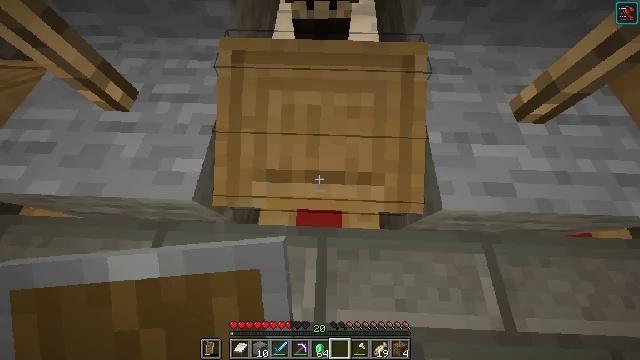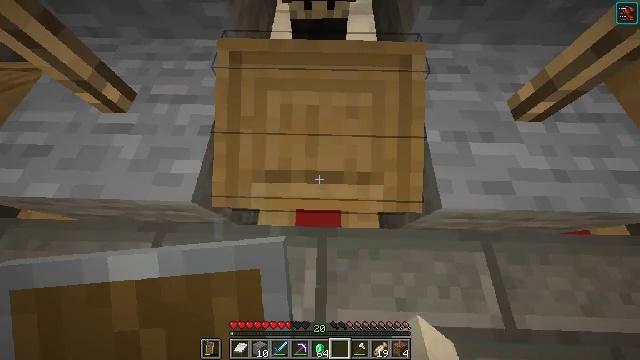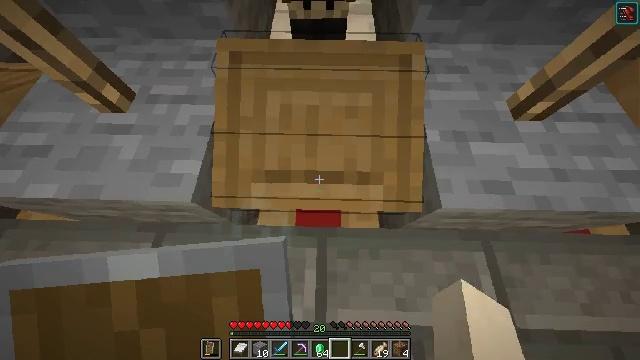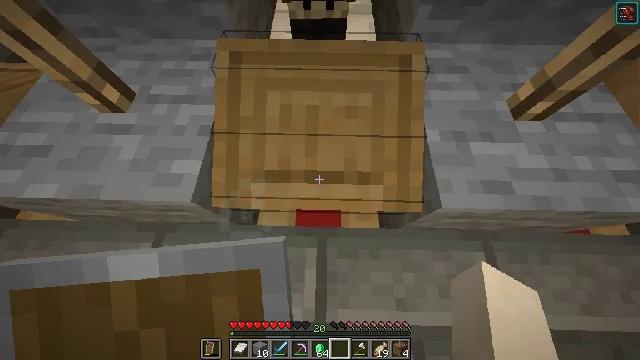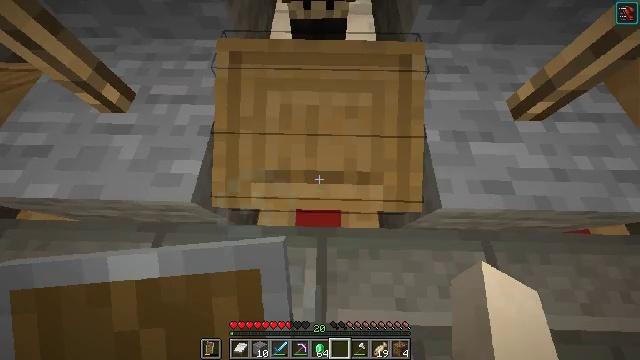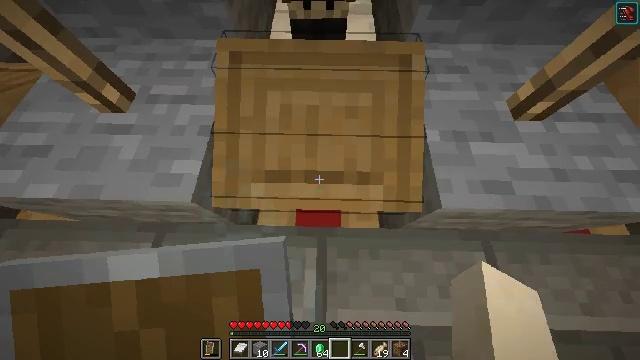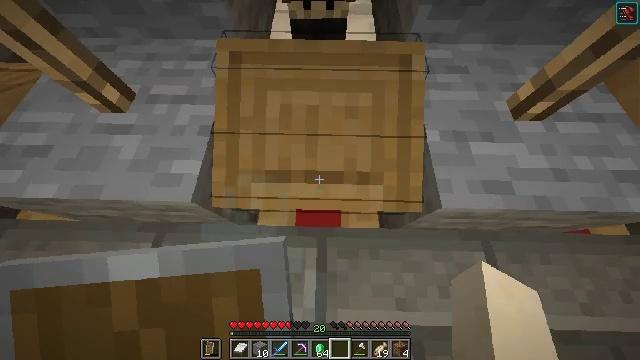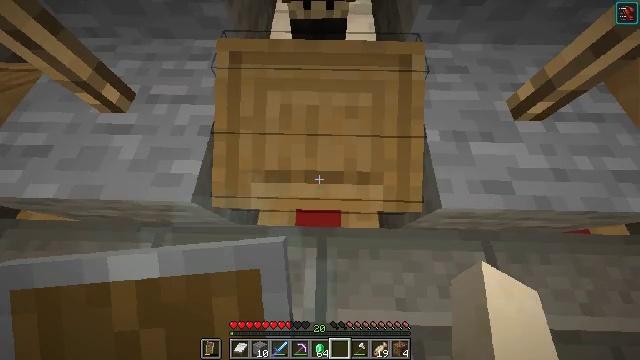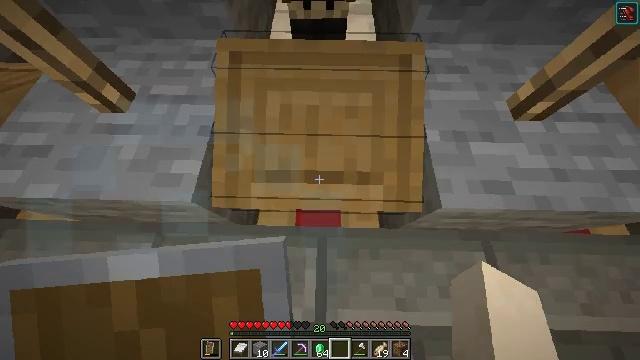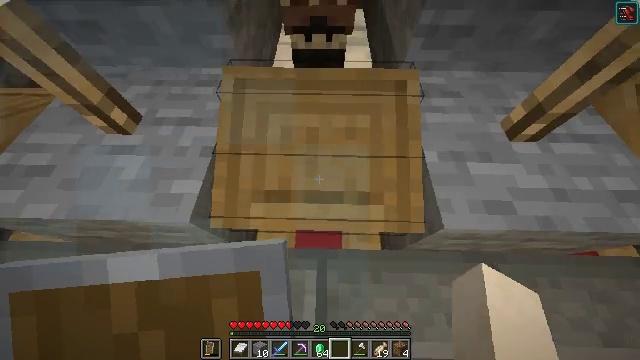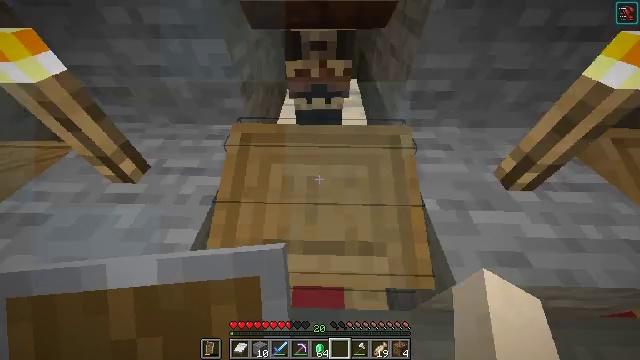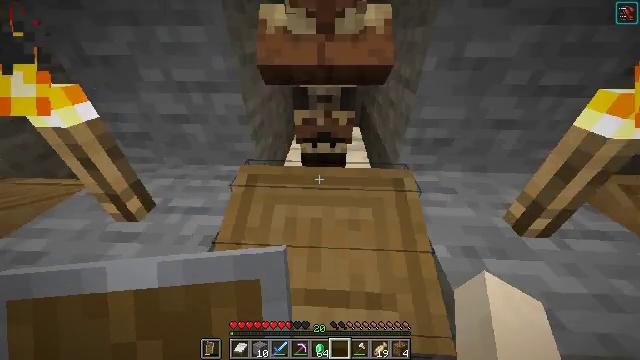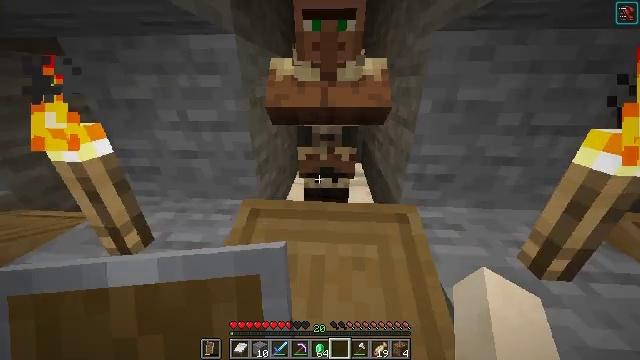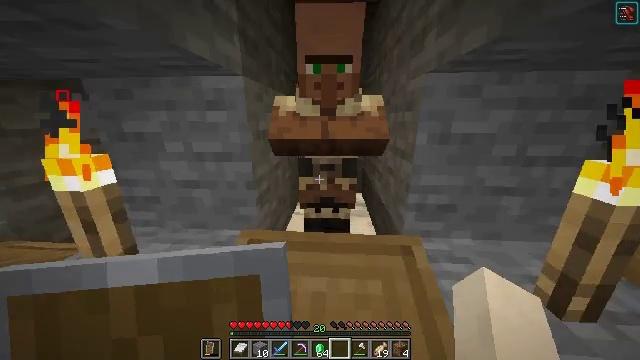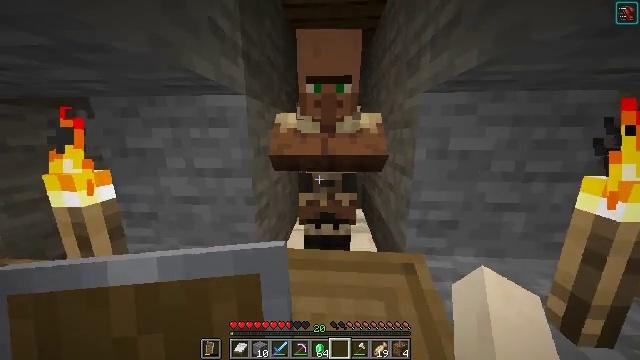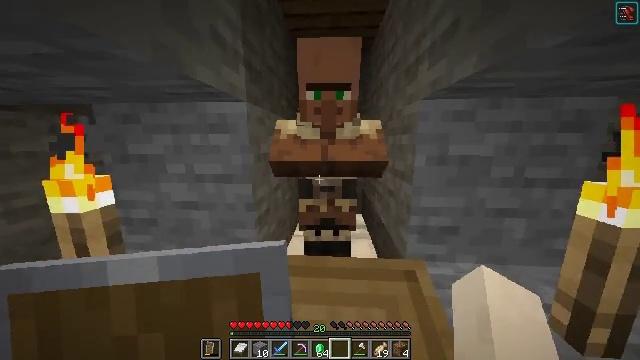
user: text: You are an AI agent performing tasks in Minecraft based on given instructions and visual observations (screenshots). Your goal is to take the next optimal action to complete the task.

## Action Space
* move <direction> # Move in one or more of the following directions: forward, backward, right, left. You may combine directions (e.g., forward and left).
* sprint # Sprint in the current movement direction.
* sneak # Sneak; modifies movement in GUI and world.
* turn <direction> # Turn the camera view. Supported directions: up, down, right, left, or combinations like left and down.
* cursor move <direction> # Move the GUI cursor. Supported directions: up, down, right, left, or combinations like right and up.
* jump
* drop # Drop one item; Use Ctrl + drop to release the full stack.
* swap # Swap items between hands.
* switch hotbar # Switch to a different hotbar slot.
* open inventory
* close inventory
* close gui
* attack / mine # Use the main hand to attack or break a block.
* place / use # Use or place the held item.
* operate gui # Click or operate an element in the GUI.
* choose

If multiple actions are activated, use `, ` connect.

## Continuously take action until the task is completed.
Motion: motion action
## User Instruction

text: Destroy the lectern to reuse it.
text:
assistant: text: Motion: no_op
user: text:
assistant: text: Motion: no_op
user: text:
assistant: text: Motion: no_op
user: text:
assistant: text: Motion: no_op
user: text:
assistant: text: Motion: no_op
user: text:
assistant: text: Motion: no_op
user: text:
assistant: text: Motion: no_op
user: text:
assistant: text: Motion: no_op
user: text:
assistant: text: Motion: turn up
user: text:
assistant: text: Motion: turn up
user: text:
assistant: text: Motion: turn left and up
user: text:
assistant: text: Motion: turn up
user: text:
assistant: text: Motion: turn up
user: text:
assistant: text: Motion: turn up
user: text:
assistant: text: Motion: turn up
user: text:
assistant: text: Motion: turn up
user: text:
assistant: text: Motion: turn up
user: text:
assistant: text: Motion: turn up
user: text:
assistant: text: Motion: no_op
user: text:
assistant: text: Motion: no_op
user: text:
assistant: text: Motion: no_op
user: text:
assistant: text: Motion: no_op
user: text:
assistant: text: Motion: no_op
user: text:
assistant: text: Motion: no_op
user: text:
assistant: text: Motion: no_op
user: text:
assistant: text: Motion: no_op
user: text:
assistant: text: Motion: no_op
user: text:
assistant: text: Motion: no_op
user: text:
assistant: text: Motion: no_op
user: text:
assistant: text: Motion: no_op